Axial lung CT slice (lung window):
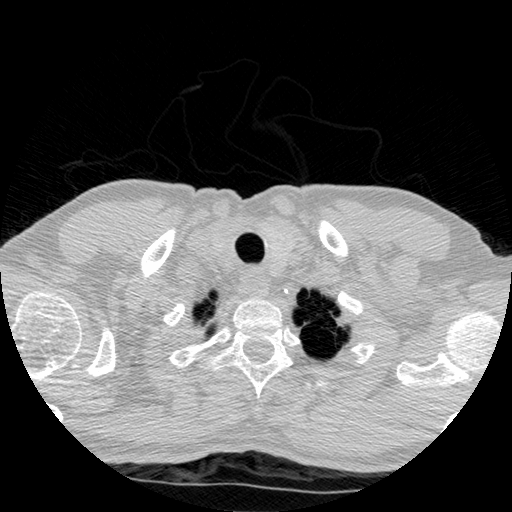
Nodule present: no